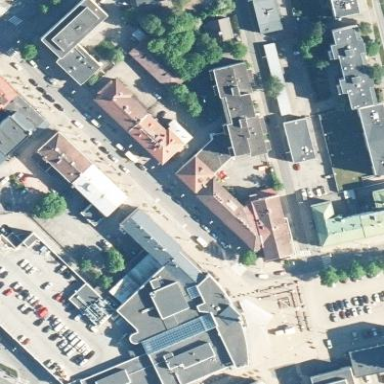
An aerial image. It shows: Retail building.